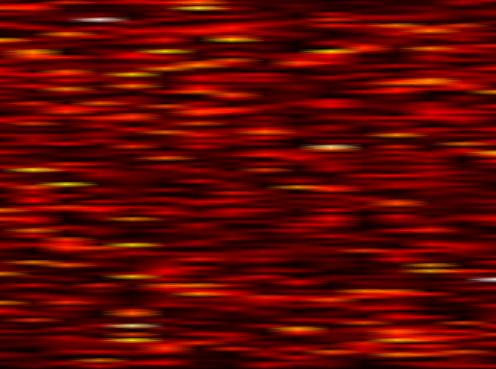
Label: OFDM